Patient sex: M
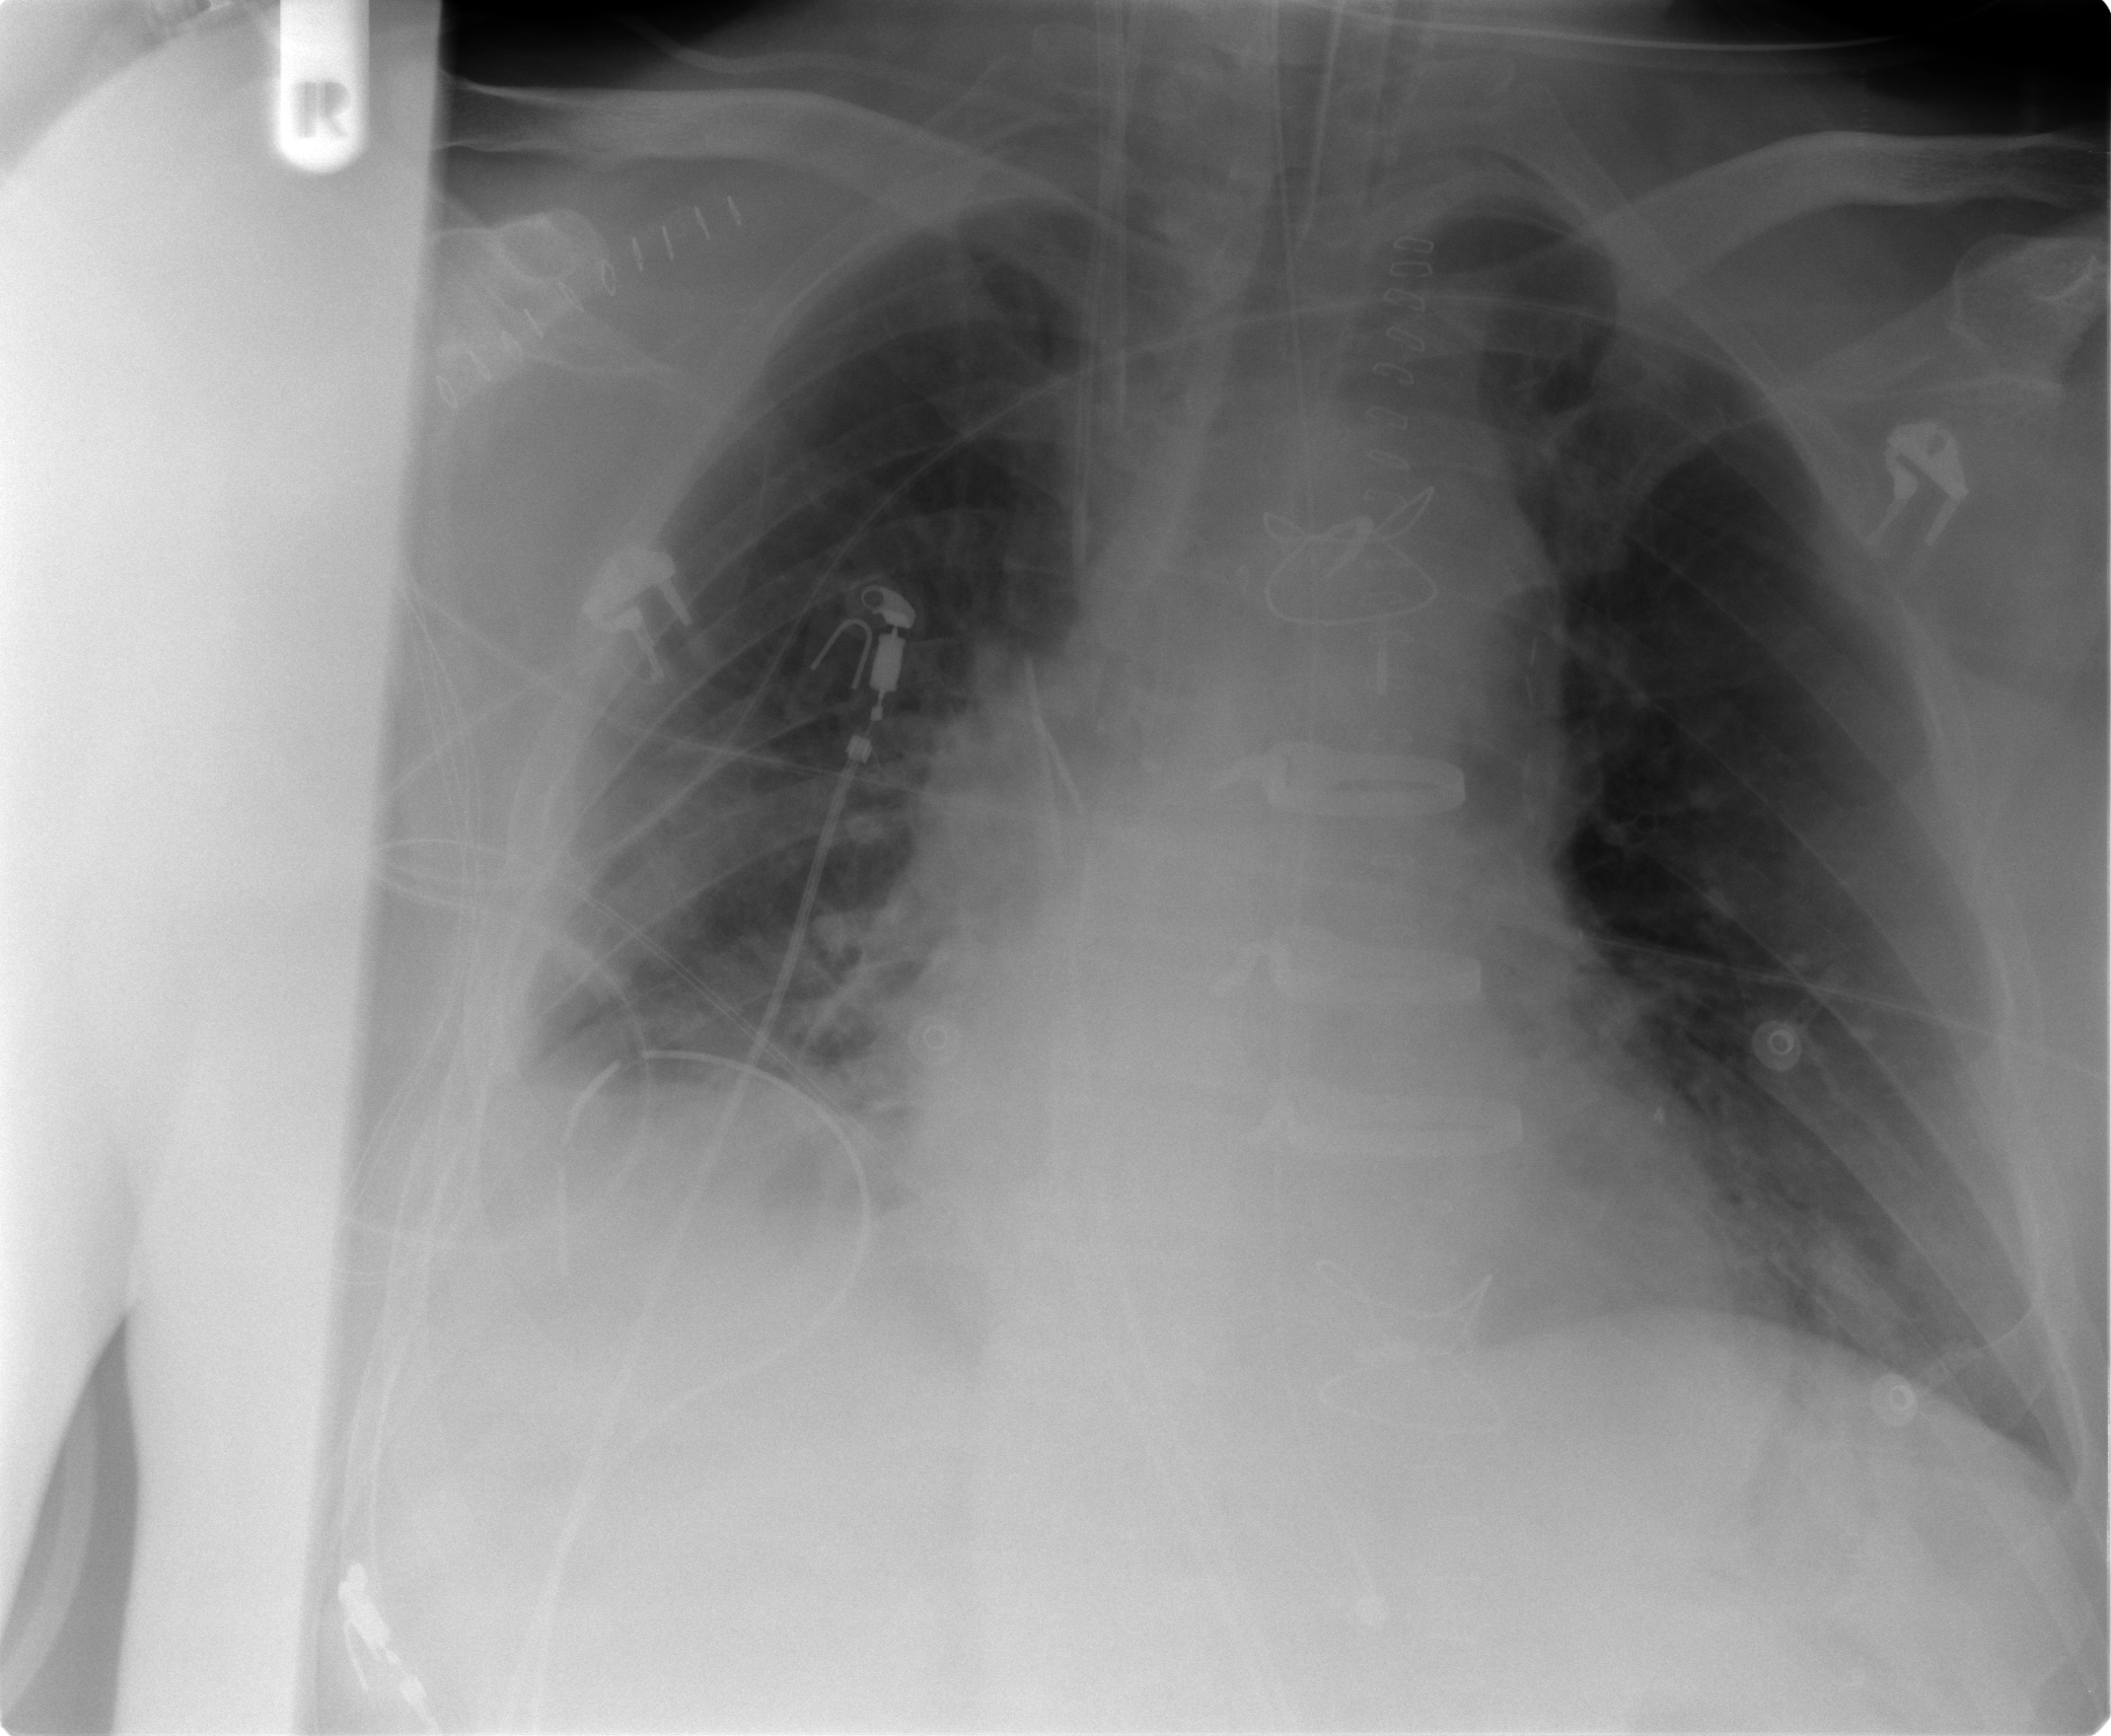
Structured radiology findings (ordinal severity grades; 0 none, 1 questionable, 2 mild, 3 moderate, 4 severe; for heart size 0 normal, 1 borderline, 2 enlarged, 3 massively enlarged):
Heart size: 0
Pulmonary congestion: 1
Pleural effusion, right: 2
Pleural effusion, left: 0
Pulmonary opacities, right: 0
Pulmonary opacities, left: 0
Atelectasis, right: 2
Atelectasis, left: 2